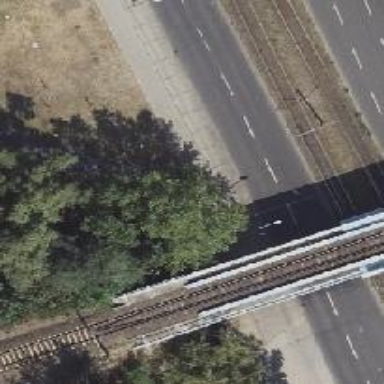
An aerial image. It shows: Sidewalk with concrete cycleway.